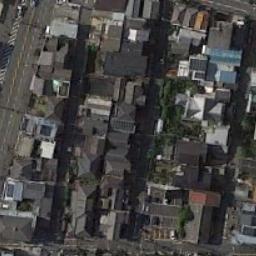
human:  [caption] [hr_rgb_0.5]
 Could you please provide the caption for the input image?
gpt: A dense residential area has lots of houses arranged neatly while some roads go through the residential area .

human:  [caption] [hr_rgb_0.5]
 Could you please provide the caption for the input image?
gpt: The house is about the same size .

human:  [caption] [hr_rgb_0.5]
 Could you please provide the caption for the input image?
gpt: The dense residential is next to the road and some trees .

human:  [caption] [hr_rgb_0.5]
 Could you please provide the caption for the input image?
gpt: There are many roads and neatly arranged houses and trees in densely populated areas .

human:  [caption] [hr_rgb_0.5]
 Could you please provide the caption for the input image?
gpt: There are many black buildings on a dense residential area .